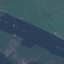
Land use / land cover: River